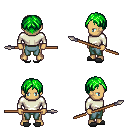
a pixel art fantasy rpg character, male body template, human, tanned skin, white long-sleeve shirt, teal pants, green parted hairstyle, gray slippers, spear, four views (front, back, left, right), 2x2 character sprite sheet, small pixel art, hard edges, no anti-aliasing